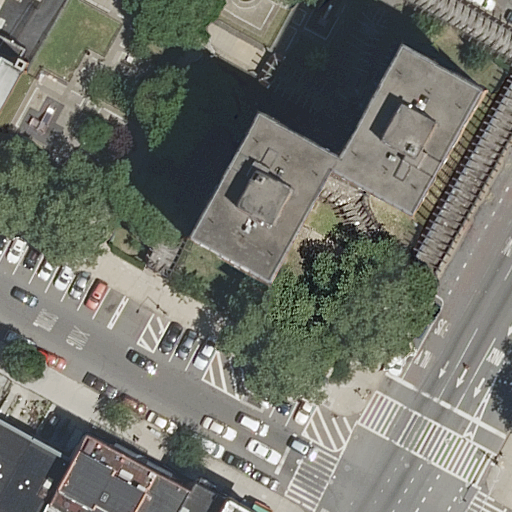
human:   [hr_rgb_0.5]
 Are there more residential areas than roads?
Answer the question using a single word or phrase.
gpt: no

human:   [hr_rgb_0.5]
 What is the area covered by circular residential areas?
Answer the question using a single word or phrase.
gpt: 0m2

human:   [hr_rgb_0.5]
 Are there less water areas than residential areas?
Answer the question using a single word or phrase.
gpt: yes

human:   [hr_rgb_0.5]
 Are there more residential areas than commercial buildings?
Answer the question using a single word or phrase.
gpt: yes

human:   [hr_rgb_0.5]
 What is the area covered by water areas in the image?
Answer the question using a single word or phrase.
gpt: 0m2

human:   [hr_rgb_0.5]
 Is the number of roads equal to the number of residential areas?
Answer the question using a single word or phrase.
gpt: no

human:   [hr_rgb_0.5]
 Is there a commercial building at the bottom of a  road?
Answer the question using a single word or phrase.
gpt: no

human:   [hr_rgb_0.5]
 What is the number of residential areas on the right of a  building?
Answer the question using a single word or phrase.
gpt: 0

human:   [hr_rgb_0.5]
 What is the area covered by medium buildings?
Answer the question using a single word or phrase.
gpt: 252m2

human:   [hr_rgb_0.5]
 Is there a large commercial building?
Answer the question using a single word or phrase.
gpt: no

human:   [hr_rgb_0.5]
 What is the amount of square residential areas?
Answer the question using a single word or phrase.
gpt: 0

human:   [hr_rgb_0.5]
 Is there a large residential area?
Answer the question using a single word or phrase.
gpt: no

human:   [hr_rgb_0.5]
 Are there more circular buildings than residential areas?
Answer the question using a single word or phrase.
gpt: no

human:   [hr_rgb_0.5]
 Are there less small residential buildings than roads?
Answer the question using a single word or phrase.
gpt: no

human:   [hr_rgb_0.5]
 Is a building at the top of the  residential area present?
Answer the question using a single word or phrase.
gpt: no

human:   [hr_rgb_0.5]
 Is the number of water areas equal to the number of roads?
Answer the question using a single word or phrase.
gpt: no

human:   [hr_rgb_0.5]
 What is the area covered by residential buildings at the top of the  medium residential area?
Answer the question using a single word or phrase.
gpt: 0m2

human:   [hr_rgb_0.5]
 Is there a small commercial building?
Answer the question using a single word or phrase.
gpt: no

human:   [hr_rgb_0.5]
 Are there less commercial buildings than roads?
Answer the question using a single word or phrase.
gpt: yes

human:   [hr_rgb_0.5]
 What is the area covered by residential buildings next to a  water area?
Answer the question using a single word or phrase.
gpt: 0m2

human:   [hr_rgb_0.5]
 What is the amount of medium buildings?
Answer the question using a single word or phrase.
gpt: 2

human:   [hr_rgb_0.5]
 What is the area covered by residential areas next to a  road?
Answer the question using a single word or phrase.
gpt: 284m2

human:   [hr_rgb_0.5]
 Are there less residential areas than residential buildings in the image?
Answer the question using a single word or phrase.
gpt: yes

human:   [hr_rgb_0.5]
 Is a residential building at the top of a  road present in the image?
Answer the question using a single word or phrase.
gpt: yes

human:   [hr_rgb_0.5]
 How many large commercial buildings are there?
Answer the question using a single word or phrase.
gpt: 0

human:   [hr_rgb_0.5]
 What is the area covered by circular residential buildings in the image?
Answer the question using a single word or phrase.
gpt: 0m2

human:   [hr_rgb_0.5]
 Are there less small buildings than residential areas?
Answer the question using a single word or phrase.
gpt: no

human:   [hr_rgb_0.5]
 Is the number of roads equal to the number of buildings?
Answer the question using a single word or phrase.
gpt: no

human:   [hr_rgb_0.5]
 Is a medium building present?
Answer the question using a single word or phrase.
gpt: yes

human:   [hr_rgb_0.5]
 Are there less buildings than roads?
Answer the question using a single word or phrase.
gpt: no

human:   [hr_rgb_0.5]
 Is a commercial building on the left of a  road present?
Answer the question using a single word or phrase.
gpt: no

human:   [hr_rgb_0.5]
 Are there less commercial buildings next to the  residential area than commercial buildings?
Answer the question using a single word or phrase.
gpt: no

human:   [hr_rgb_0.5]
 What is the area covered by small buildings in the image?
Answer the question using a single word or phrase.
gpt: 265m2

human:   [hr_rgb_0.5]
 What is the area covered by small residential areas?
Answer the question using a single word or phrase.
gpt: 0m2

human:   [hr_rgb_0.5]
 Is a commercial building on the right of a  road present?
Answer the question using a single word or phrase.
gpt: no

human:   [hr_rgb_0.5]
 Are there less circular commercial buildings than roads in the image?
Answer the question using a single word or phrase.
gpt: yes